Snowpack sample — Loveland Pass, Silver Plume, Colorado, USA (1/12/25, 11:40 AM MST)
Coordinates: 39.66, -105.88
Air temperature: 7 °F
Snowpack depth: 140 cm
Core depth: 10 cm
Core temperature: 41 °F
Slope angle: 11°, slope face: 30°
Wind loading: high
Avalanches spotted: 2
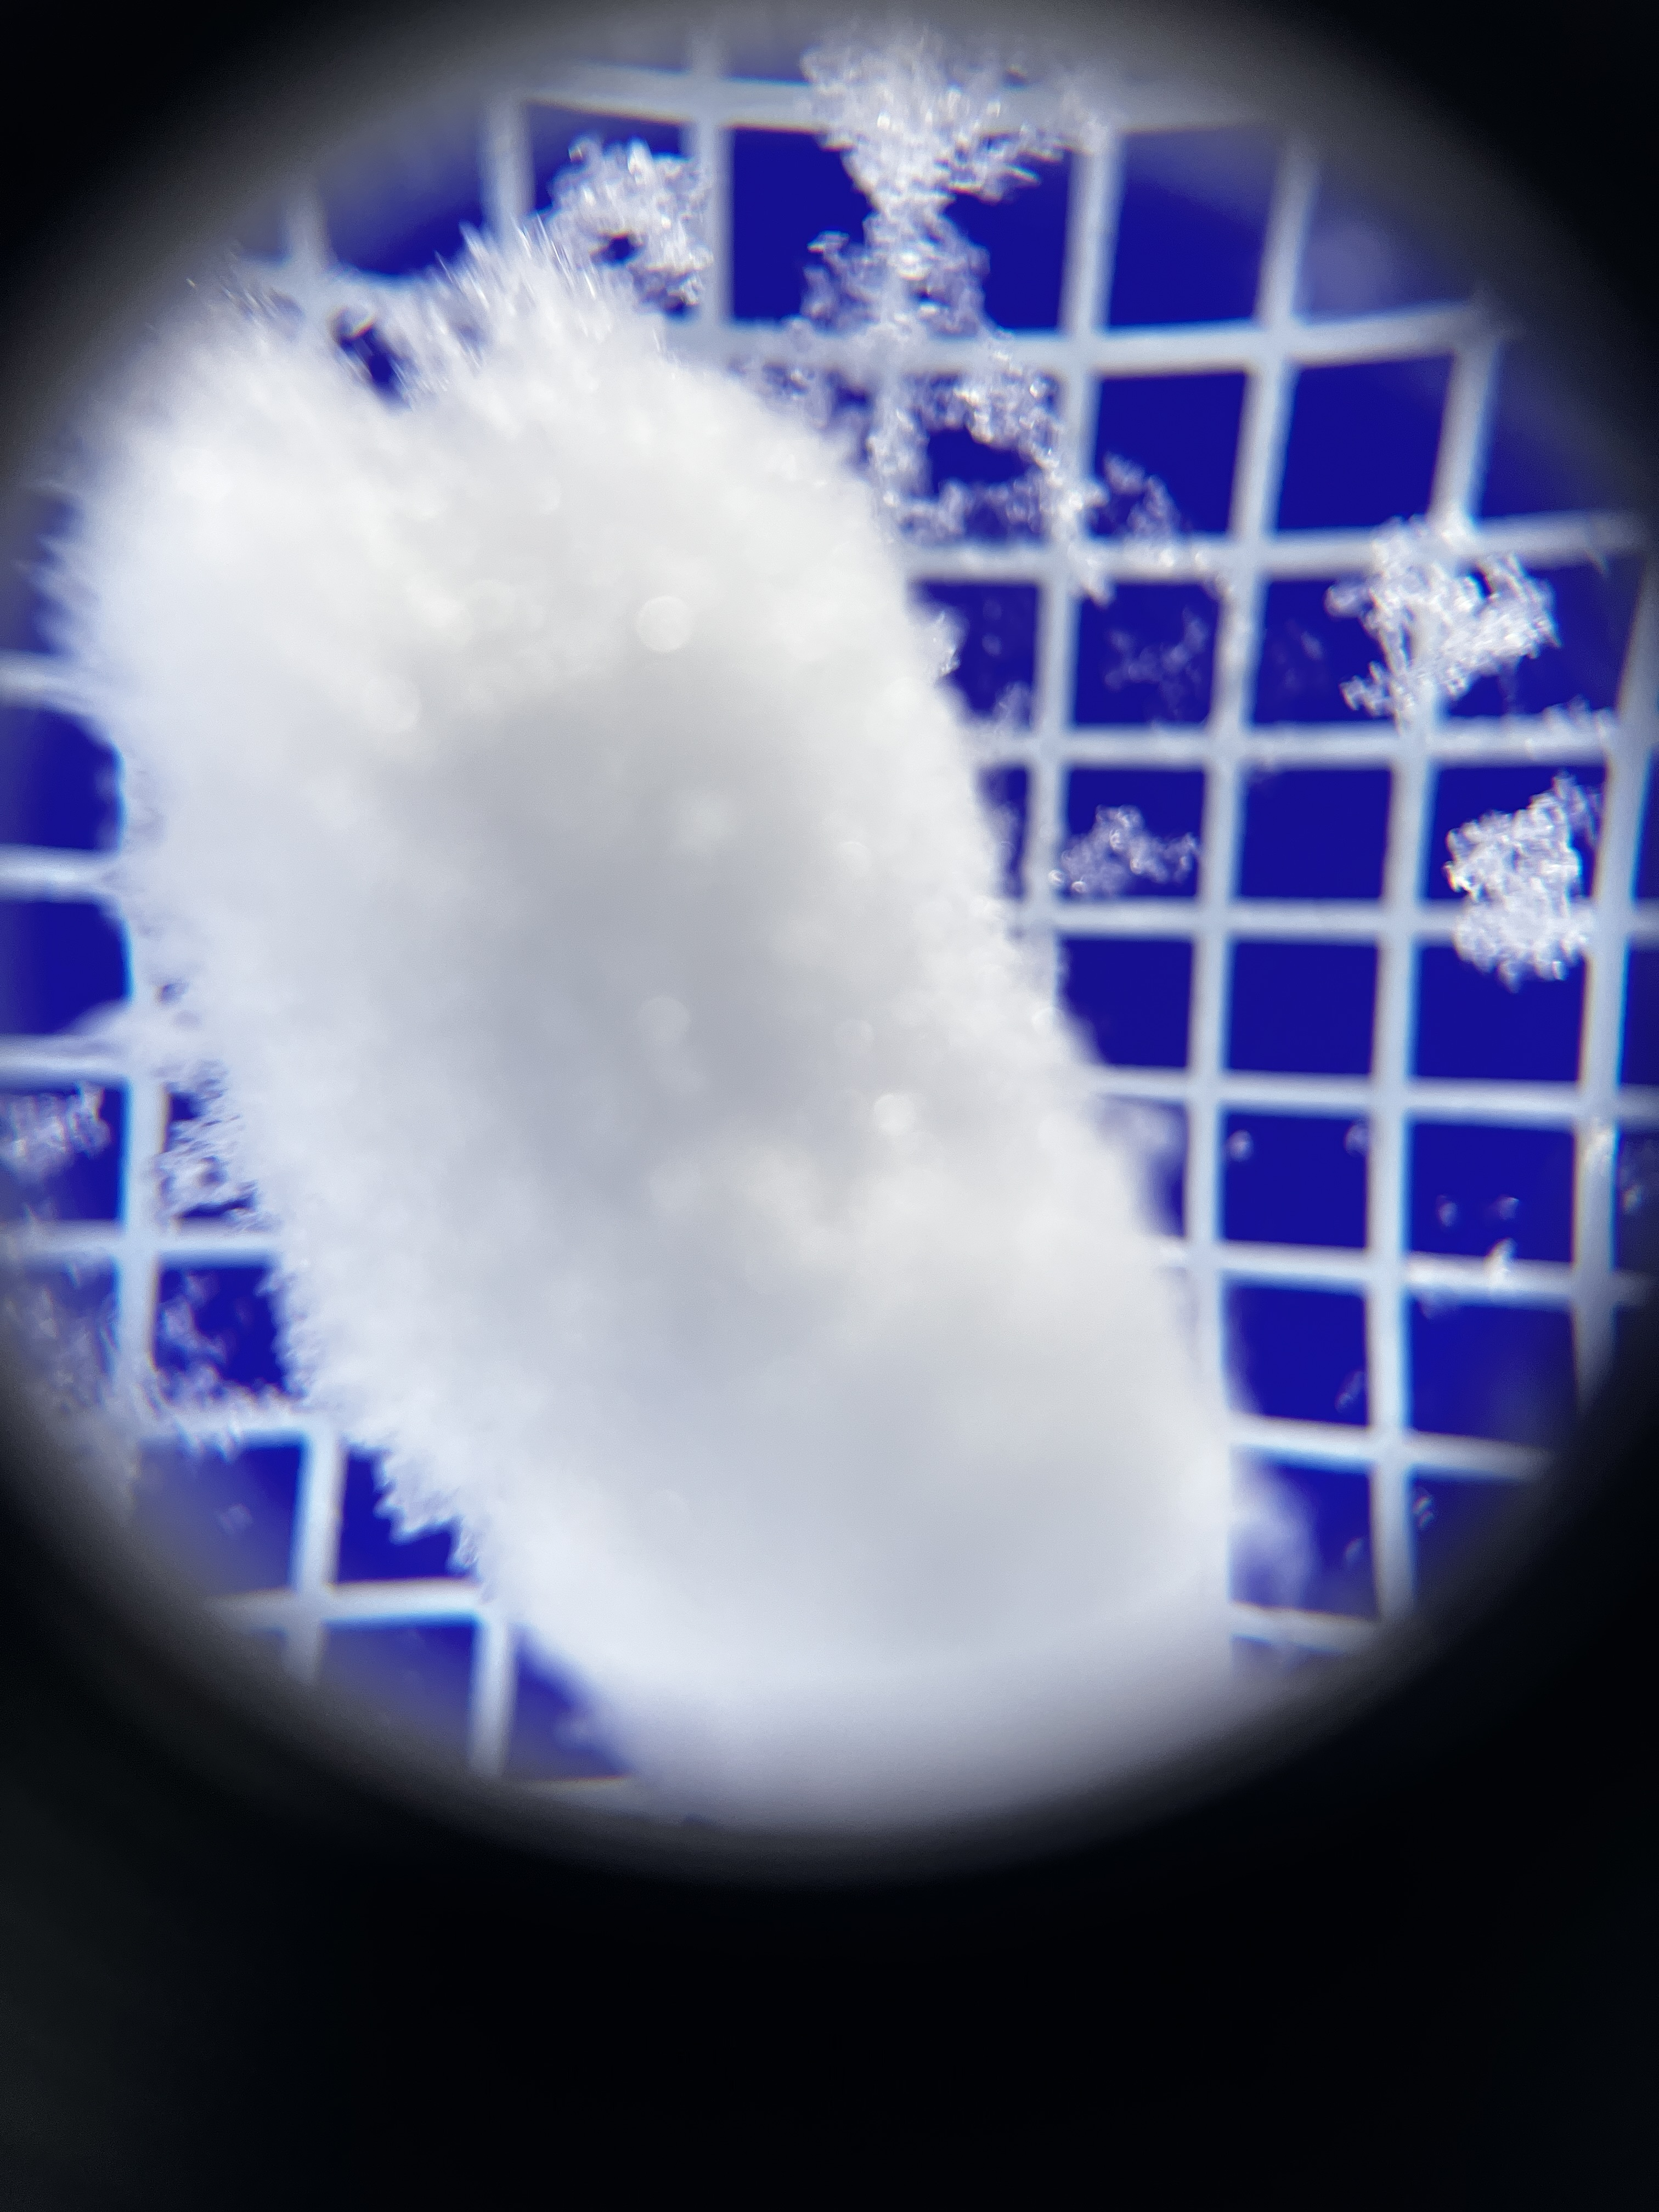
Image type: magnified_profile
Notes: Pilot using slightly modified coring method that took too large segment for snow profile picturing, advised not to use in higher level models. Two avalanche on south face nearby, partially cloudy with light snow in the last 24 hours. Lots of wind loading on eastern features.